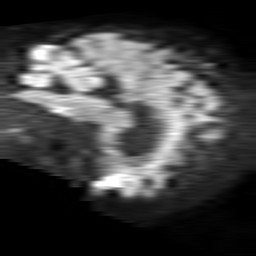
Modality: TRACE
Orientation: sagittal
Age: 61
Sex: male
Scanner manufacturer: philips
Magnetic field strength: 1.5 T
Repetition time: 4.6 s
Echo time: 0.08631 s